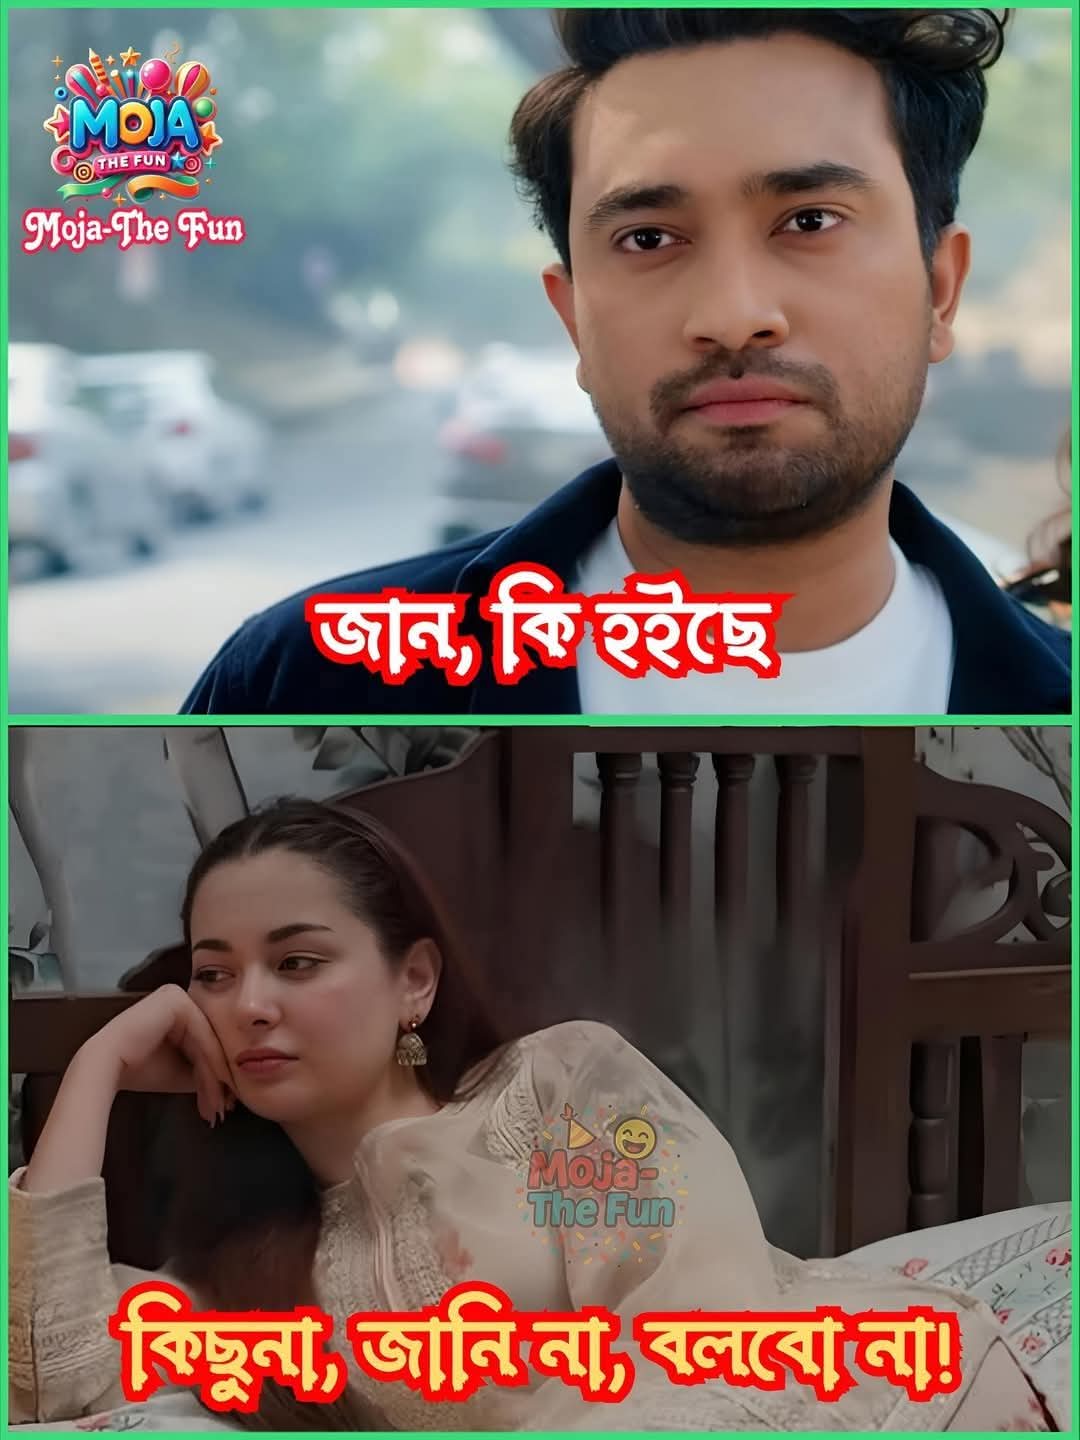
Text: জান, কি হইছে
কিছুনা, জানি না, বলবো না!
Label: Non Hate